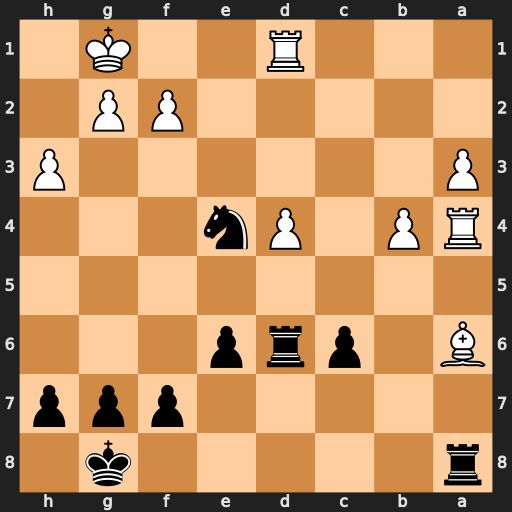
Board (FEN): r5k1/5ppp/B1prp3/8/RP1Pn3/P6P/5PP1/3R2K1
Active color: b
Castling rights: -
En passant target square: -
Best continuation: Nc3 Rc1 Nxa4